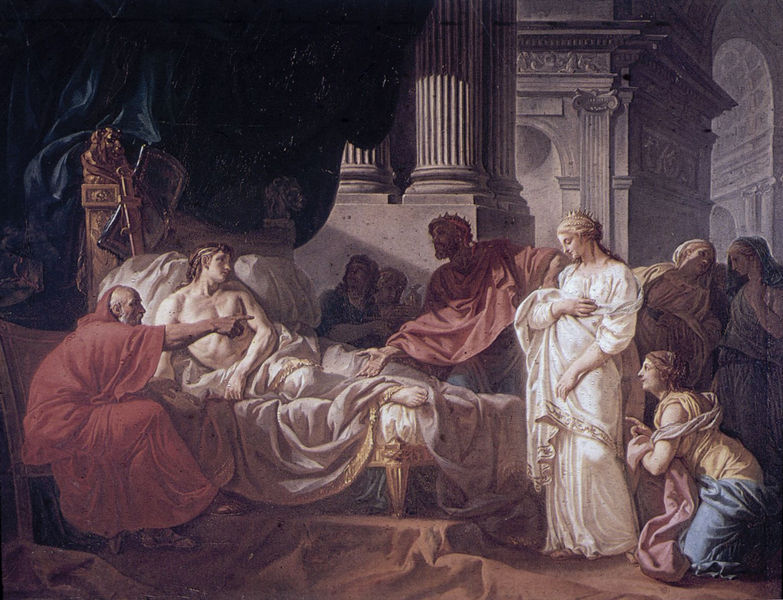
Titel: Antiochus et Stratonice, Antiochus und Stratonice
Künstler: Jacques Louis David
Standort: Paris
Institution: École Normale Supérieure des Beaux-Arts
Schlagwörter: blau, dunkel, fuß, gemälde, gruppe, hand, körper, mann, nackt, schatten, umhang, weiß, frauen, gelb, menschen, ocker, sitzen, bewegung, femmes, finger, frau, geste, grau, hell, hintergrund, kleid, kleider, licht, männer, orange, raum, stuhl, szene, säule, säulen, blick, rot, schleier, schloss, tuch, beige, teppich, blond, jung, wand, architektur, arm, dienerin, falten, geschichte, historie, rahmen, sockel, stein, tod, tot, gesten, hände, innenraum, rückenlehne, spiegel, vorhang, öl, boden, gewand, gold, kutte, stehend, stoff, decke, gewänder, klassizismus, personen, saum, krone, rosa, schön, kanneliert, liegen, bogen, man, violett, pilaster, figuren, kuppel, treppe, historienbild, kissen, könig, braut, zeigefinger, draperie, bett, faltenwurf, halbnackt, laken, plinthe, gemach, knie, liegend, zeigen, oberkörper, halle, bögen, nische, schild, gewölbe, alter, antike, krank, palast, torbogen, schönheit, schwert, waffen, knien, verletzt, dynamik, herrscher, gebet, allegorie, mythologie, arkaden, rom, kapitell, anklage, leintuch, jesus, totenbett, kranker, götter, krankheit, toga, knieend, kniend, schlafgemach, historienmalerei, priester, mönch, audienz, fingerzeig, kanneluren, poussin, baldachin, lokalfarben, tempel, königin, löwe, basis, deuten, femme, lyra, anbetung, kranke, krankenbett, verwundet, bitte, kannelüren, klassik, weisss, helden, heroisch, dornenkrone, sterbender, antique, klassisch, lager, pierre, colonne, kronen, hieronymus, sterbebett, zeigegestus, david, antiquité, geand, söulen, attische basis, lit, architekturen, aäulen, figura, ionische basis, nicolas possin, possin, schlazimmer, vien, montrer, ancien, verweisen, akteure, 19. jahrhundert, nu, grichenlsnd, colonnr